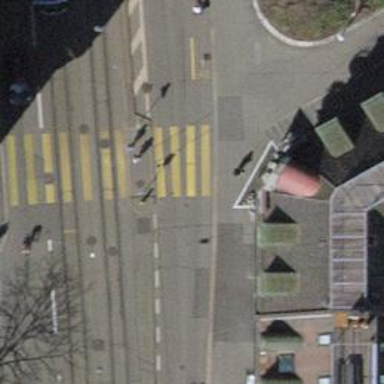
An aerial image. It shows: Kerb serving as barrier.